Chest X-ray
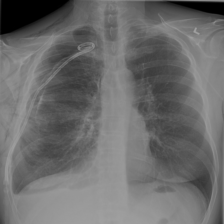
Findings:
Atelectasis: negative
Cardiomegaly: negative
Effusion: negative
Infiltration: negative
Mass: negative
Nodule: negative
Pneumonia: negative
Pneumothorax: positive
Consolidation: negative
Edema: negative
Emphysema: negative
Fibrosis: negative
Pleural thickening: negative
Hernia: negative